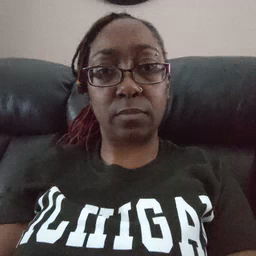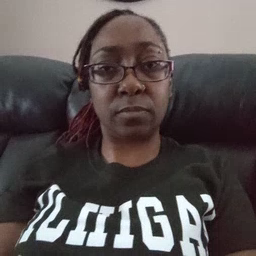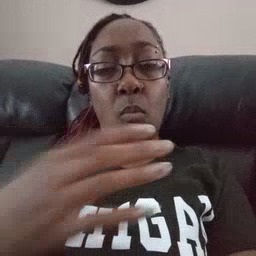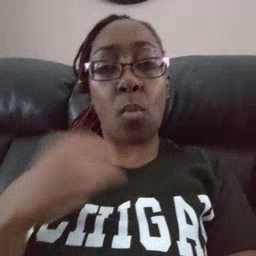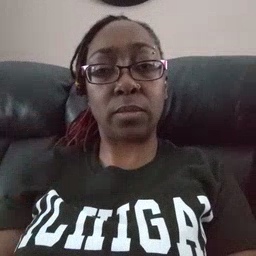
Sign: white